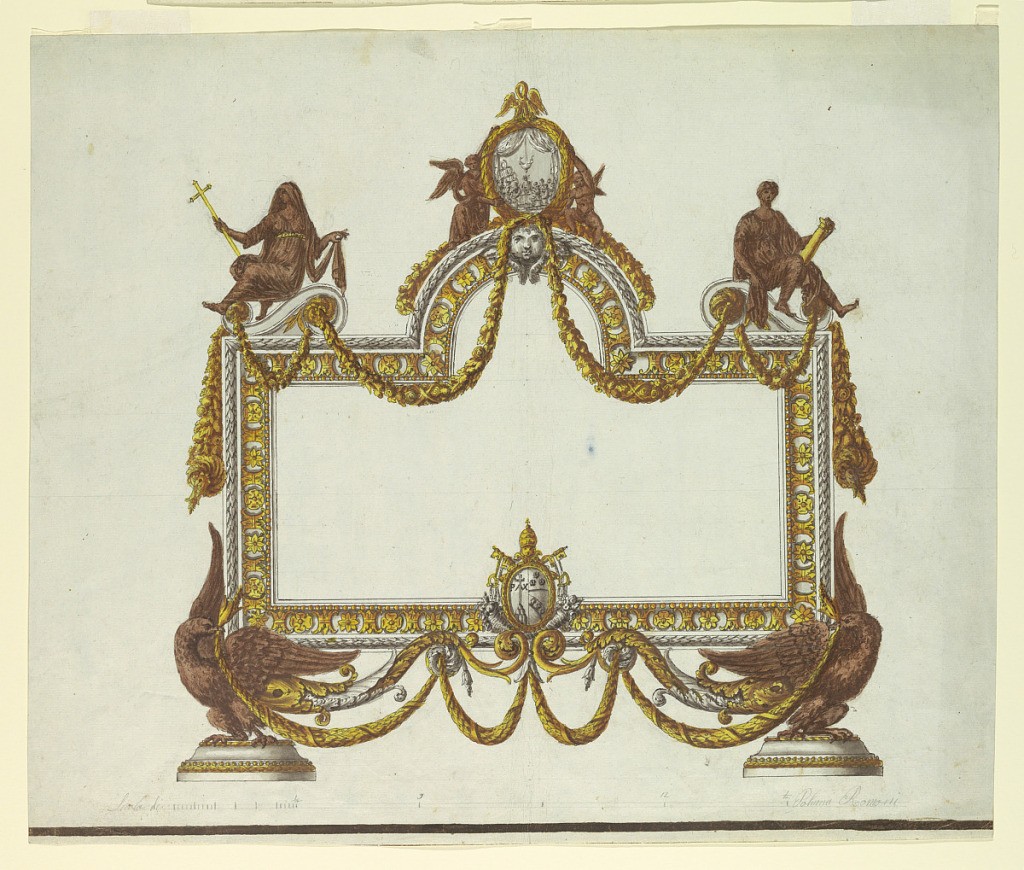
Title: Altar Tablet with the Arms of Pope Pius VII
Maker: Luigi Righetti, Italian, 1780 - 1819
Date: ca. 1820
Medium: Pen and black ink, brush and gray, brown, yellow wash, over graphite, ruled border in brush and black ink on light blue laid paper
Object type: Drawing
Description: Horizontal rectangle. The square frame is supported by two eagles, in the center below the coat of arms of Pope Pius VII. In the center above an arch with a relief of the Last Supper on top, supported by two angels and crowned with a pelican. Upon volutes are sitting at the sides and at left Faith, with cross, and strength, with column.